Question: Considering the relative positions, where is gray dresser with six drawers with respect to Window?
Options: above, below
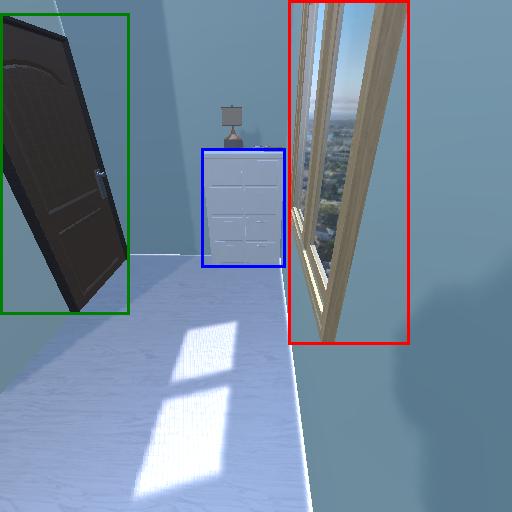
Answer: above